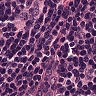
Metastatic tissue present: yes